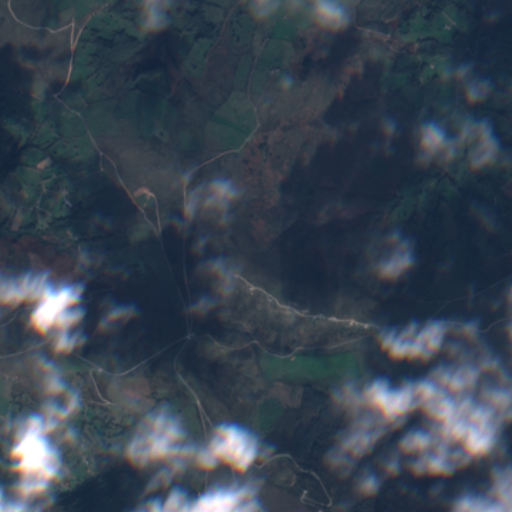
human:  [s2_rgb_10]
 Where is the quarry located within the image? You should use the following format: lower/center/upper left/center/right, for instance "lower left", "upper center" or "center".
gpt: The quarry is located in the lower center of the image.
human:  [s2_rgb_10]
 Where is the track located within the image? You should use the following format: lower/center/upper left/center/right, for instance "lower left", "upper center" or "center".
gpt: There is no track in the image.